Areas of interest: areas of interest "Bao Gong Lake"
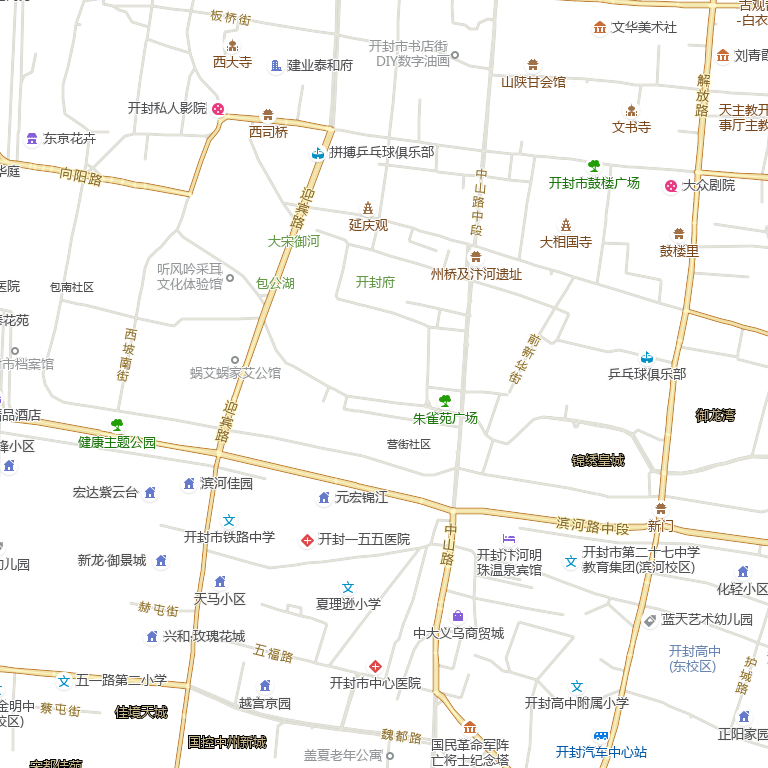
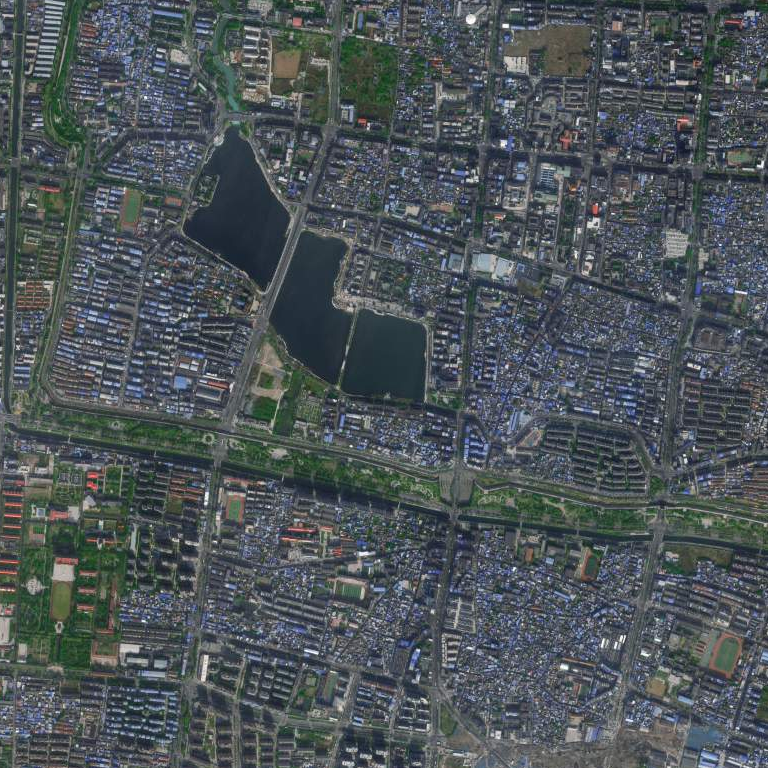